Question: I tried below code to get a number and show dial intent to user, it works fine in android 2.3.3 but in android 4.3 emulator when I use it, it shows a alert dialog having 2 buttons, 'Close' and 'Add to contacts', how can I show dial intent in android 4?
'''
public void callnumber(String st) {
Intent dialIntent = new Intent(Intent.ACTION_DIAL);
dialIntent.setData(Uri.parse("tel:" + st));
startActivity(dialIntent);
}
'''

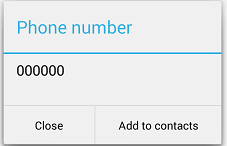
Answer: There are no app to handle this intent in your device.